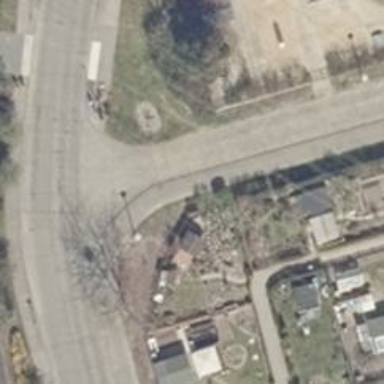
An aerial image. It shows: Residential road with concrete surface. There is separate sidewalk.